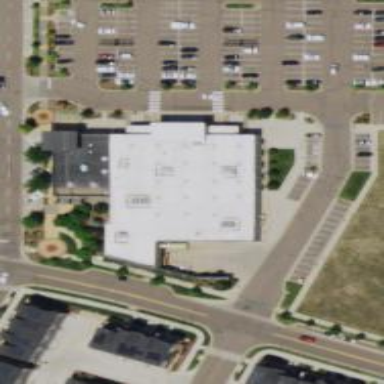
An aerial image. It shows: Supermarket.